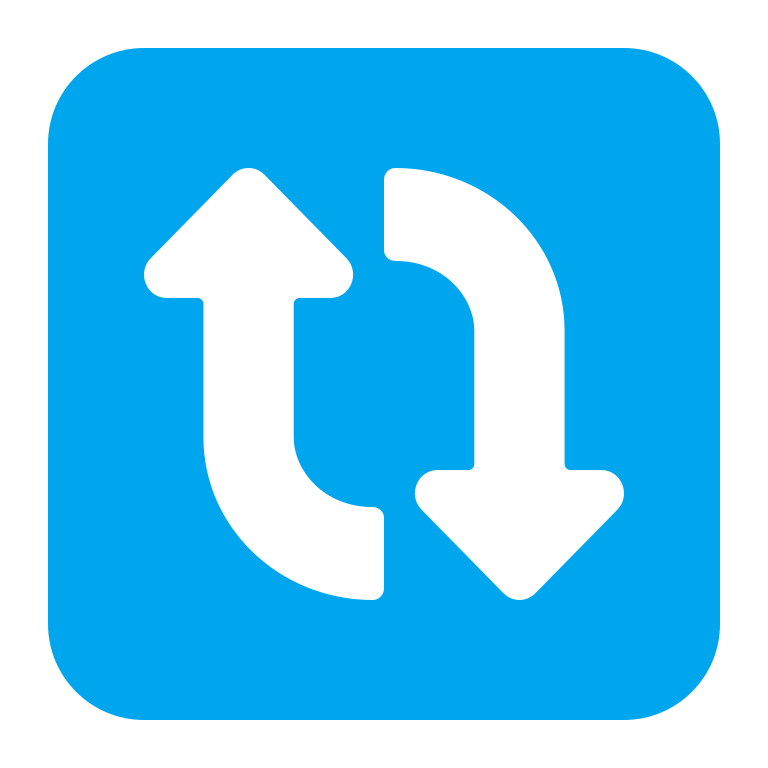
clockwise vertical arrows flat